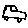
Label: car